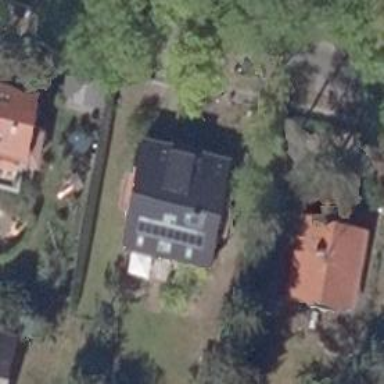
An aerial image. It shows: Detached building.